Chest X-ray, PA view. Patient: 50 years old, sex M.
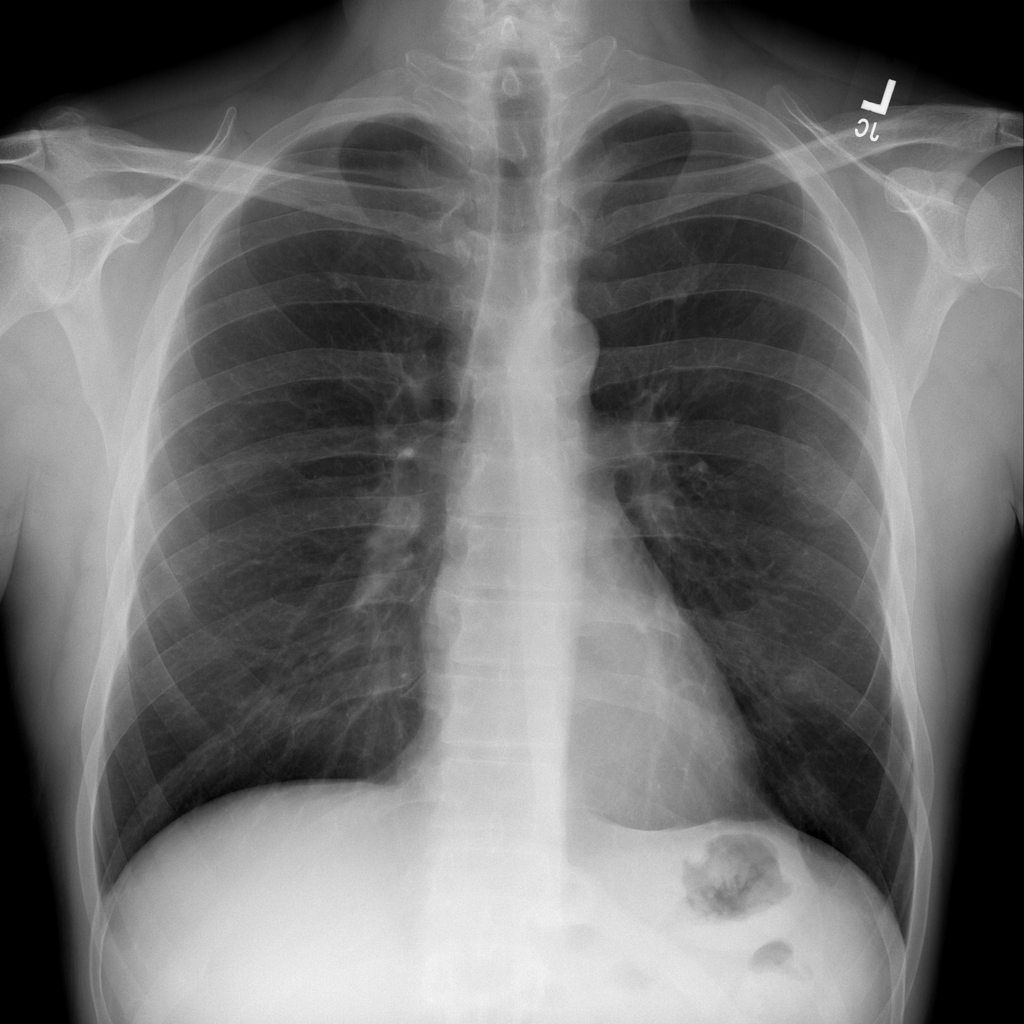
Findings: No Finding